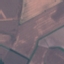
Land use / land cover class: AnnualCrop